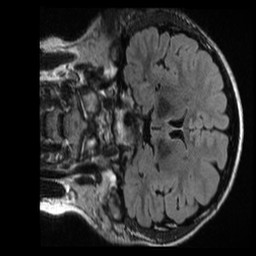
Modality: T1w
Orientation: coronal
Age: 25
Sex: female